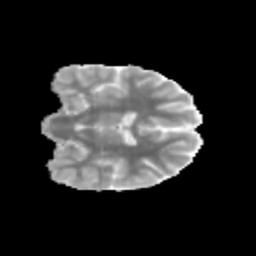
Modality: MD
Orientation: coronal
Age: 11
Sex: male
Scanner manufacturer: siemens
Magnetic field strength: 3 T
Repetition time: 3.8 s
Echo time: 0.07 s